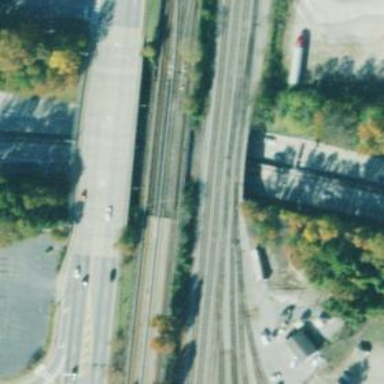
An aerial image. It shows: Railway bridge.